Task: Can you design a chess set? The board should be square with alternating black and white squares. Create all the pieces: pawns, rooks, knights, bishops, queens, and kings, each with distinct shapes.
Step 5550:
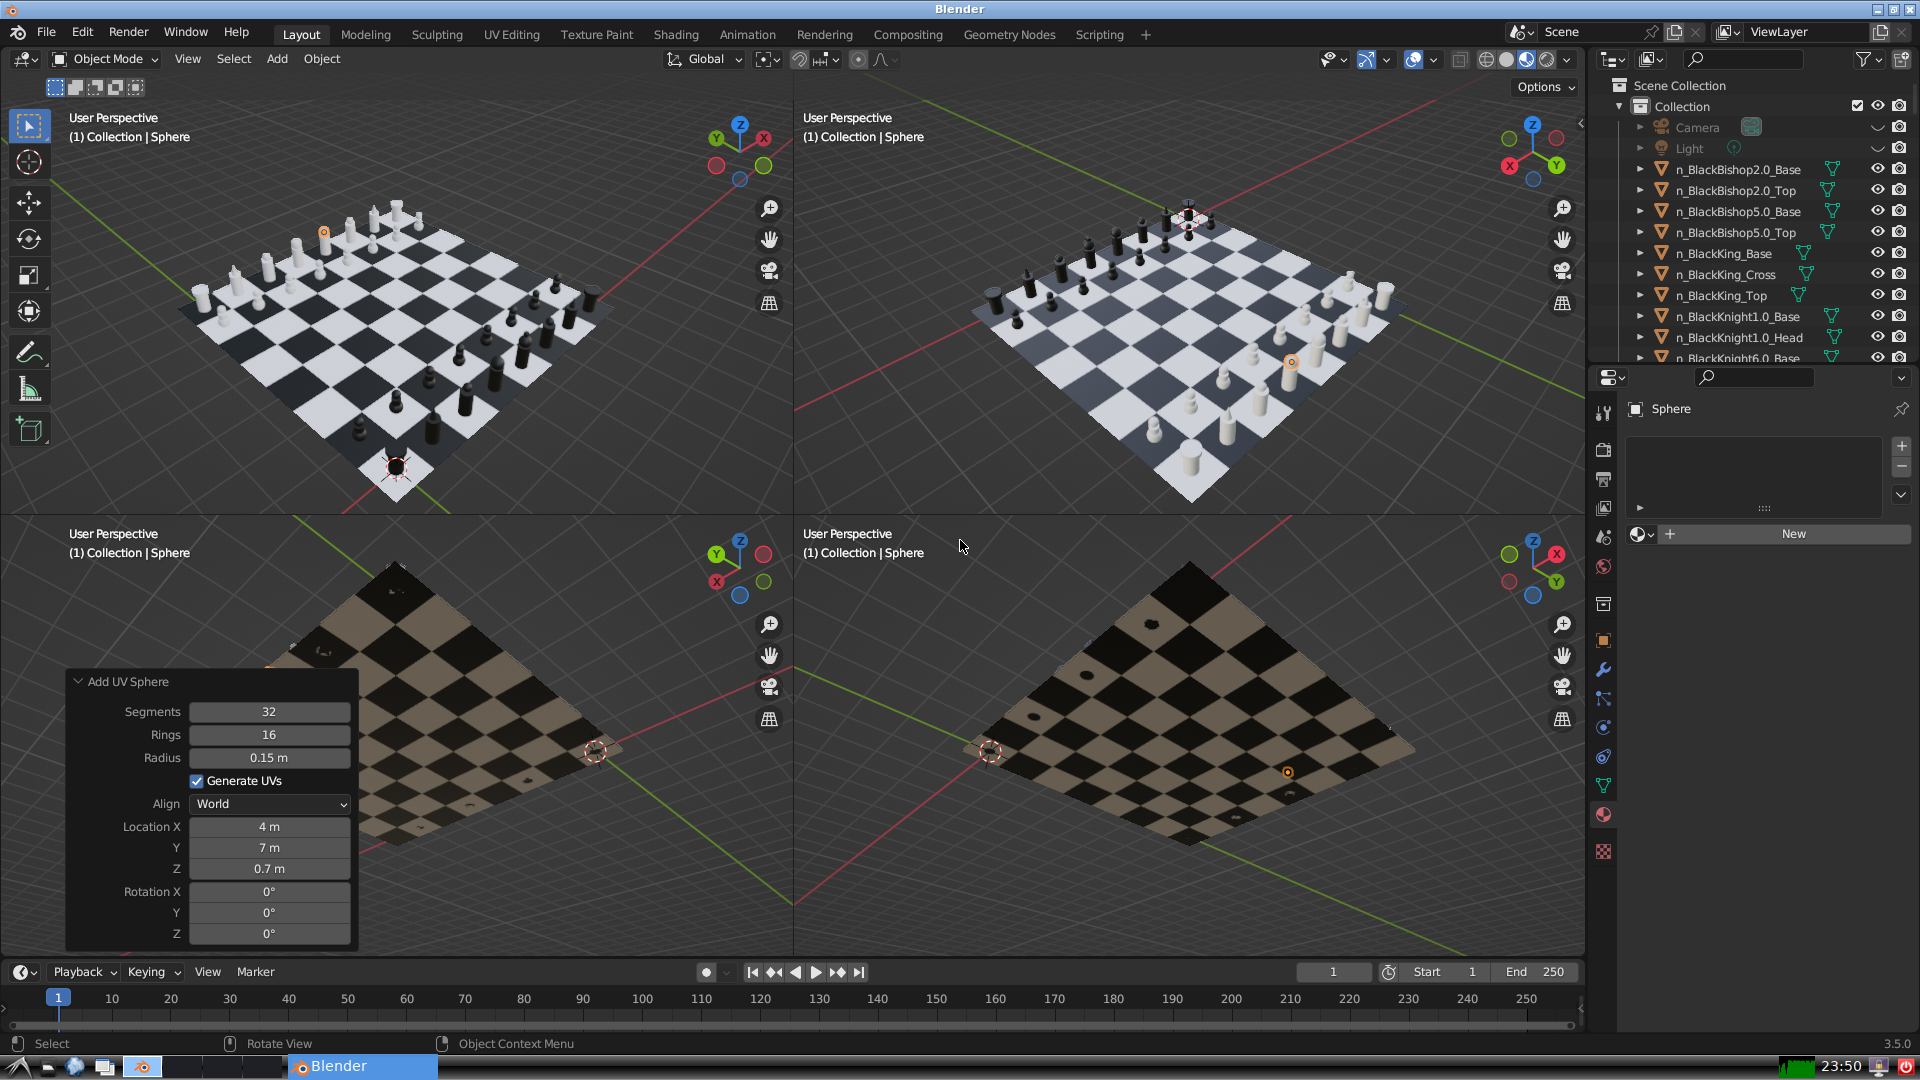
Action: {"mouse_move": [1608, 631]}